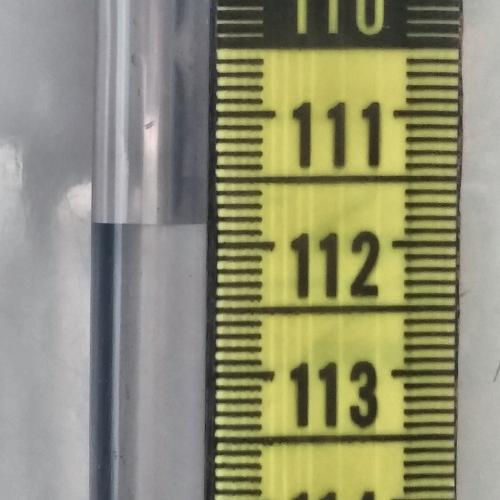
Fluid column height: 111.8 cm